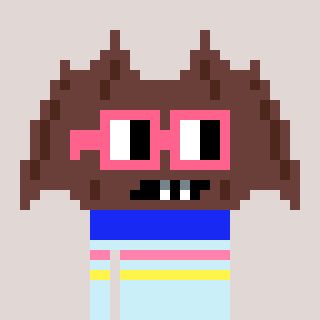
a pixel art character with square pink glasses, a bat-shaped head and a cold-colored body on a warm background